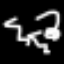
Label: squiggle